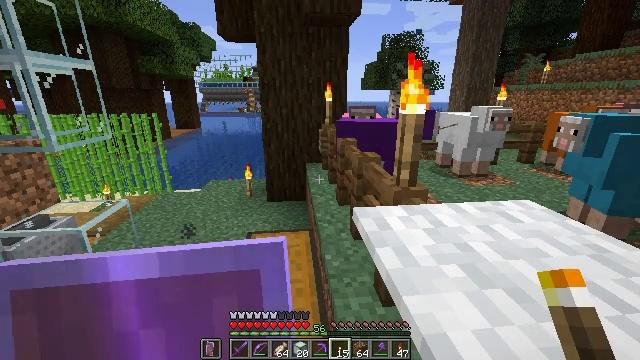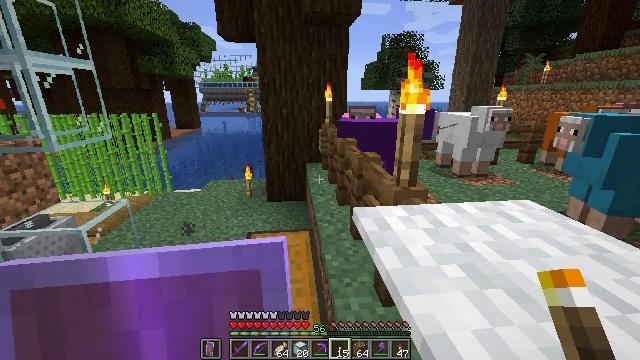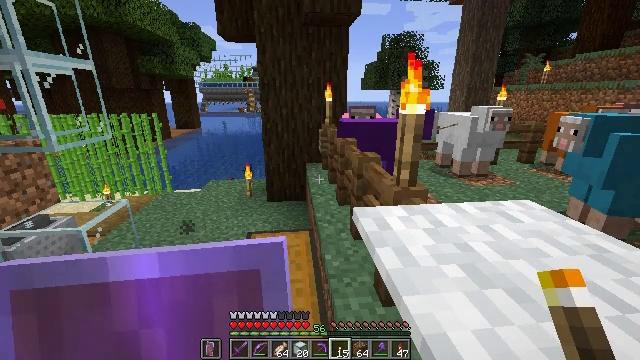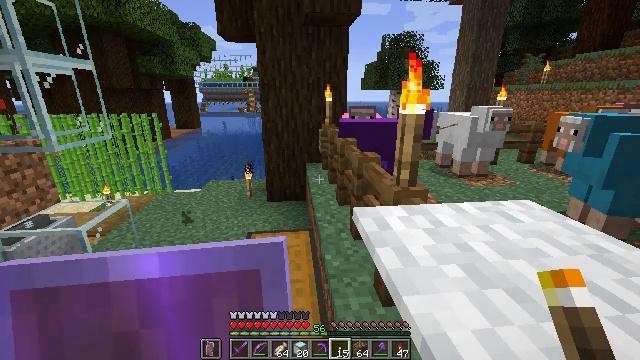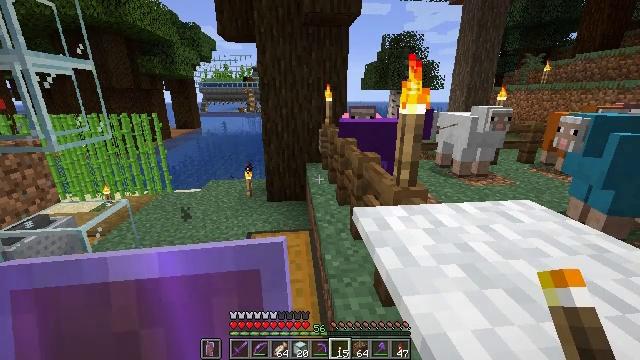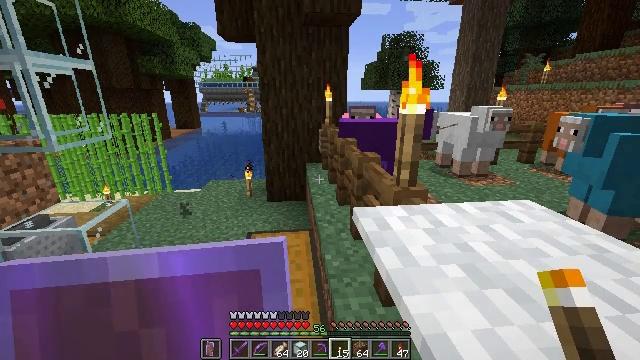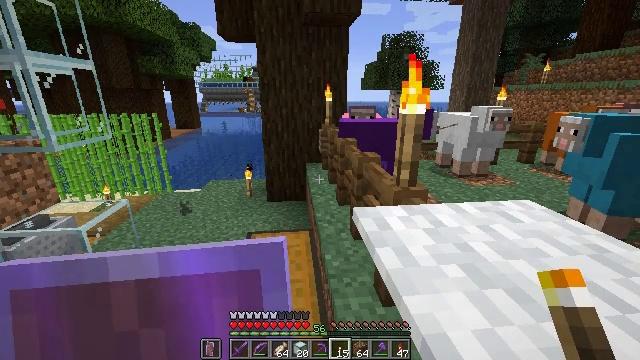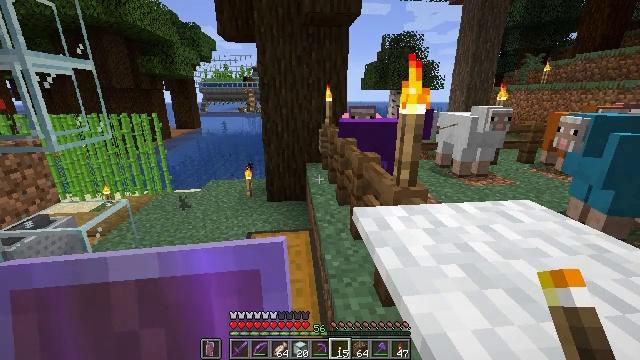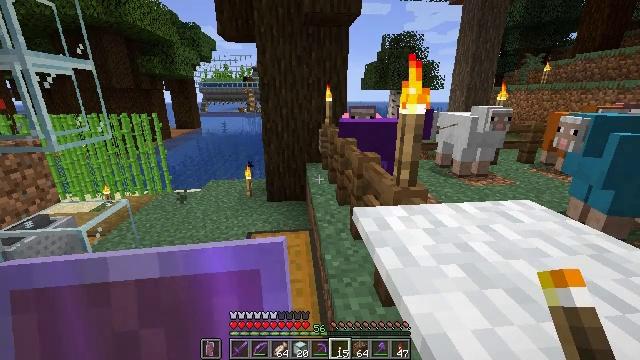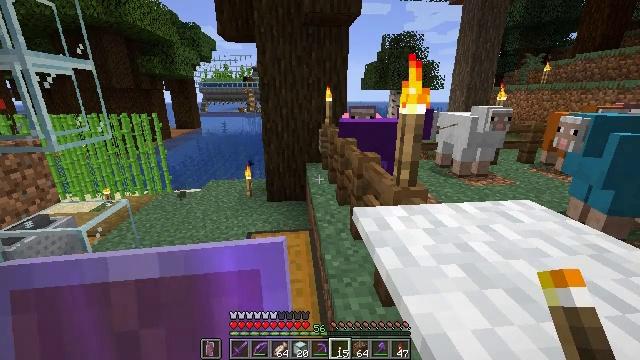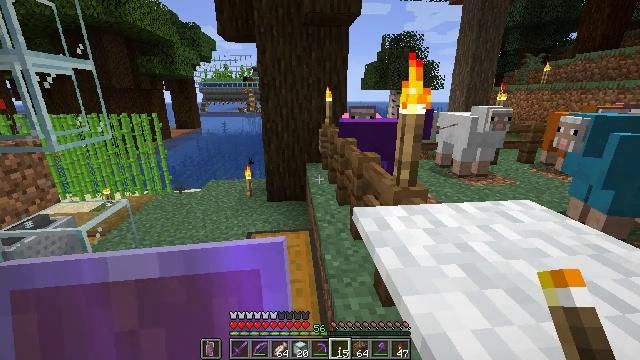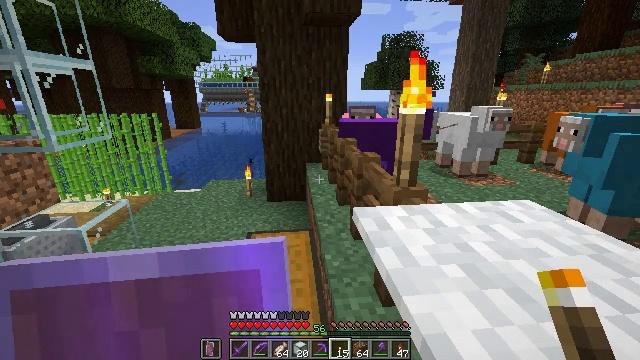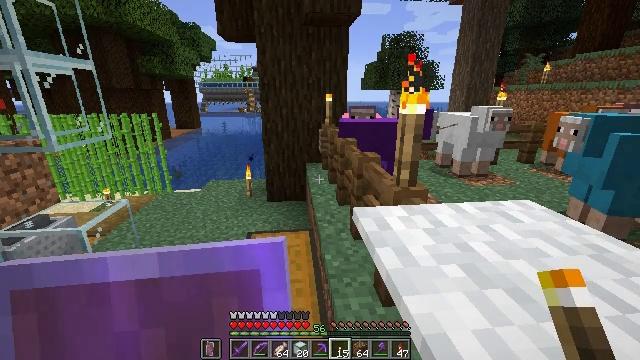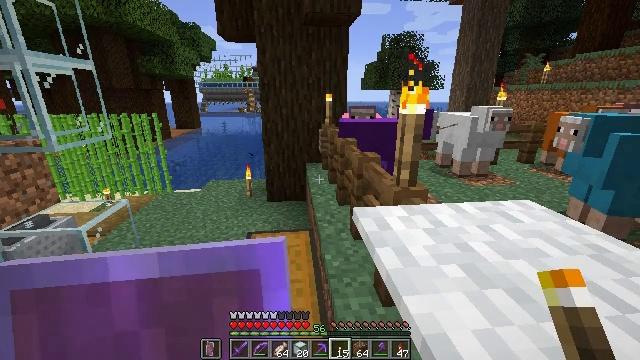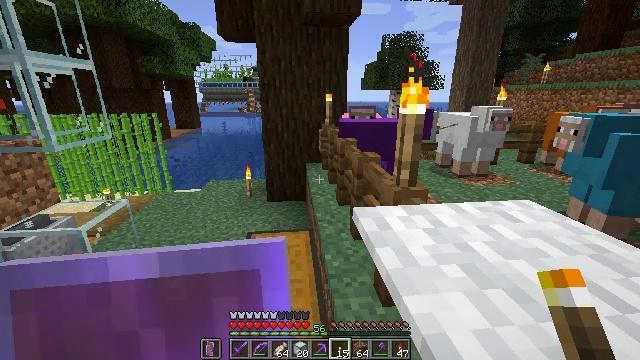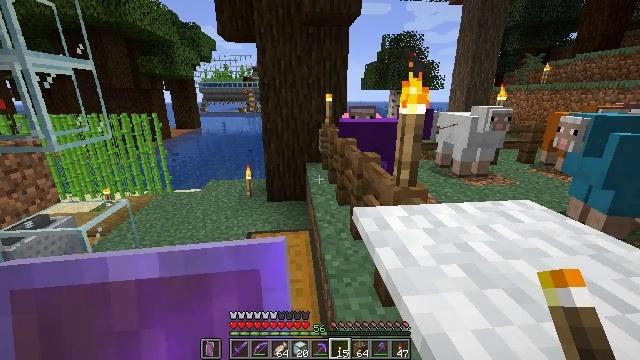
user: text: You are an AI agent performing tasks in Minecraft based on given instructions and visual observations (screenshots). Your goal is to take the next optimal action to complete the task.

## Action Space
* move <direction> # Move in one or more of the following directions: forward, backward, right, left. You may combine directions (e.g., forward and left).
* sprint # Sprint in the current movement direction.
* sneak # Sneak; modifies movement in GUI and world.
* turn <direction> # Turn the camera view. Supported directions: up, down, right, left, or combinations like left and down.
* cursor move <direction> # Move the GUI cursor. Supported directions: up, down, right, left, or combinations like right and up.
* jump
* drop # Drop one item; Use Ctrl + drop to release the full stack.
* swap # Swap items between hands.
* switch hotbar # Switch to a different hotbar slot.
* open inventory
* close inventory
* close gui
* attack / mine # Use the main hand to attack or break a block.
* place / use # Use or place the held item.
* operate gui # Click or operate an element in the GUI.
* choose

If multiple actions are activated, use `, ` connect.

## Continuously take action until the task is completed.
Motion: motion action
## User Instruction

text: Gather cactus by attacking it.
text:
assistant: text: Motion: no_op
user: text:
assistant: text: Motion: no_op
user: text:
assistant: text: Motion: no_op
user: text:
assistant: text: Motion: no_op
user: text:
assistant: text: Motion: no_op
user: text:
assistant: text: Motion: no_op
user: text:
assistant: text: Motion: no_op
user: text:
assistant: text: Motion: no_op
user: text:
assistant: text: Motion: no_op
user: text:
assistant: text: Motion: no_op
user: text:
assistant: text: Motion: no_op
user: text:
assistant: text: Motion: no_op
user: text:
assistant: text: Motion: no_op
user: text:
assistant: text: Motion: no_op
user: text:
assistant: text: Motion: no_op
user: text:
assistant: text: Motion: no_op
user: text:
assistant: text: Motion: no_op
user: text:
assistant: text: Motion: no_op
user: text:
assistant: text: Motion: no_op
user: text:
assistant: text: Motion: no_op
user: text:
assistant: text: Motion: no_op
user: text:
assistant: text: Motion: no_op
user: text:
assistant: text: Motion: no_op
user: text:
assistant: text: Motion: no_op
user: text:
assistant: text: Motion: no_op
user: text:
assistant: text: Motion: no_op
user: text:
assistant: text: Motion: no_op
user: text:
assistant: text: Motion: no_op
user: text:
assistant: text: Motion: no_op
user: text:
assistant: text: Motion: no_op